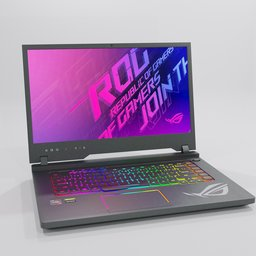
Label: electronics